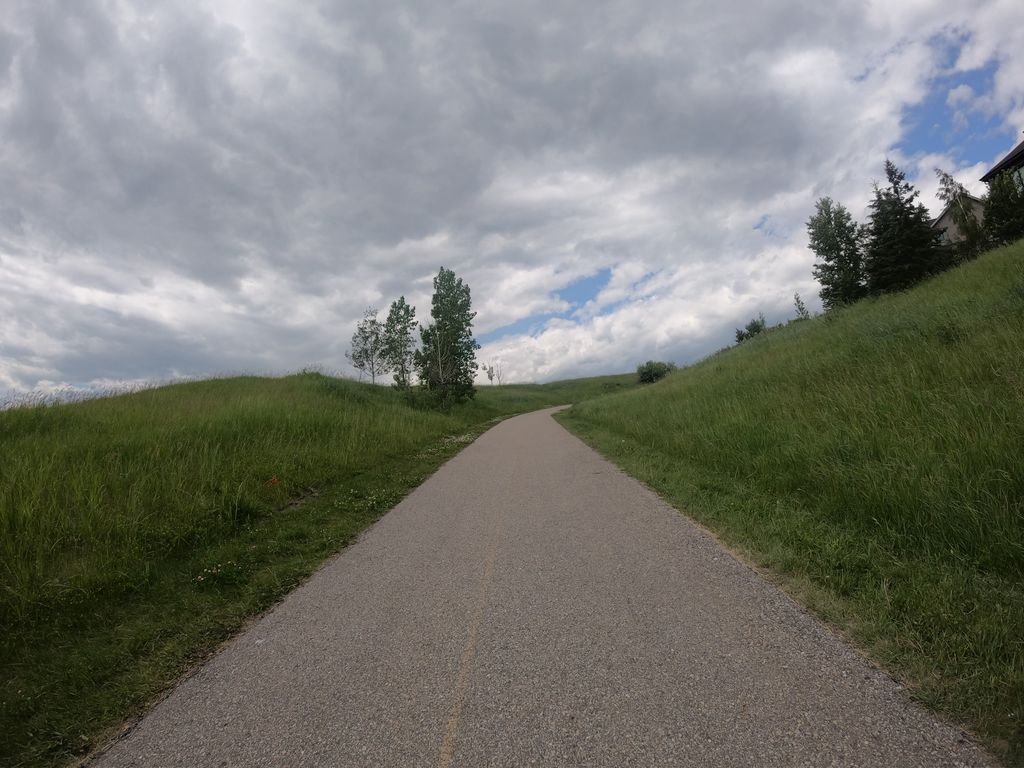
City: calgary